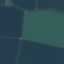
Label: AnnualCrop